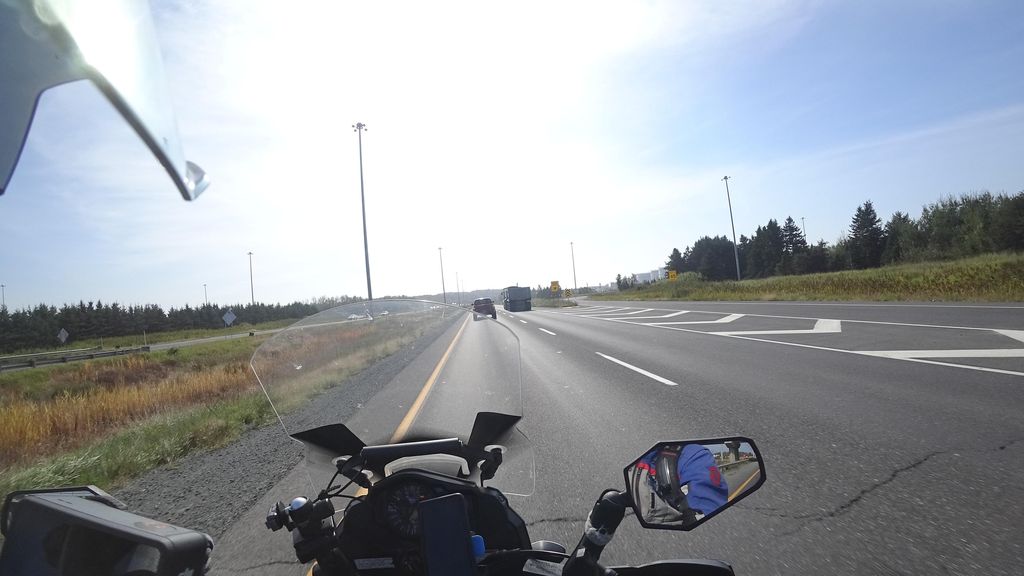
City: quebec_city